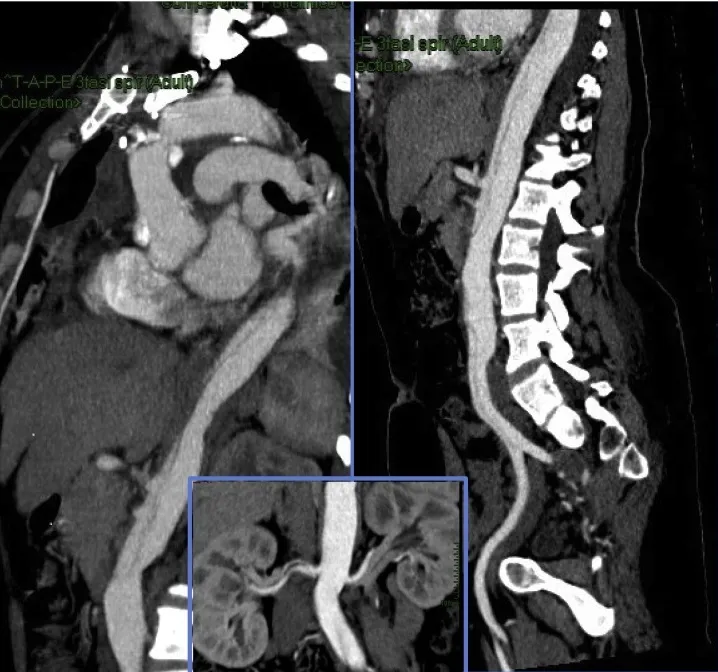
Post operatory images after ascending aortic substitution with tubular graft on the left. Residual aortic dissection through descending thoracic and abdominal aorta can be seen. Renal perfusion detail in the square below is added. Mesenteric perfusion from the true lumen can be noticed.
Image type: radiology (ct)